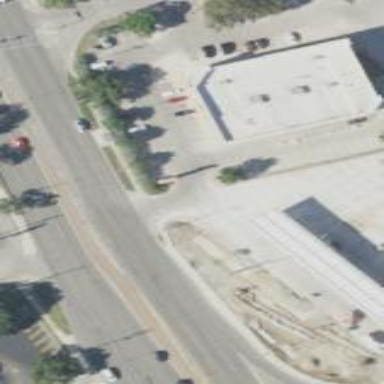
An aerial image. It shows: Fuel station.